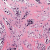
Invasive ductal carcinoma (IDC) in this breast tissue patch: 1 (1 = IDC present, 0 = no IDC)